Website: apple
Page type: review-order
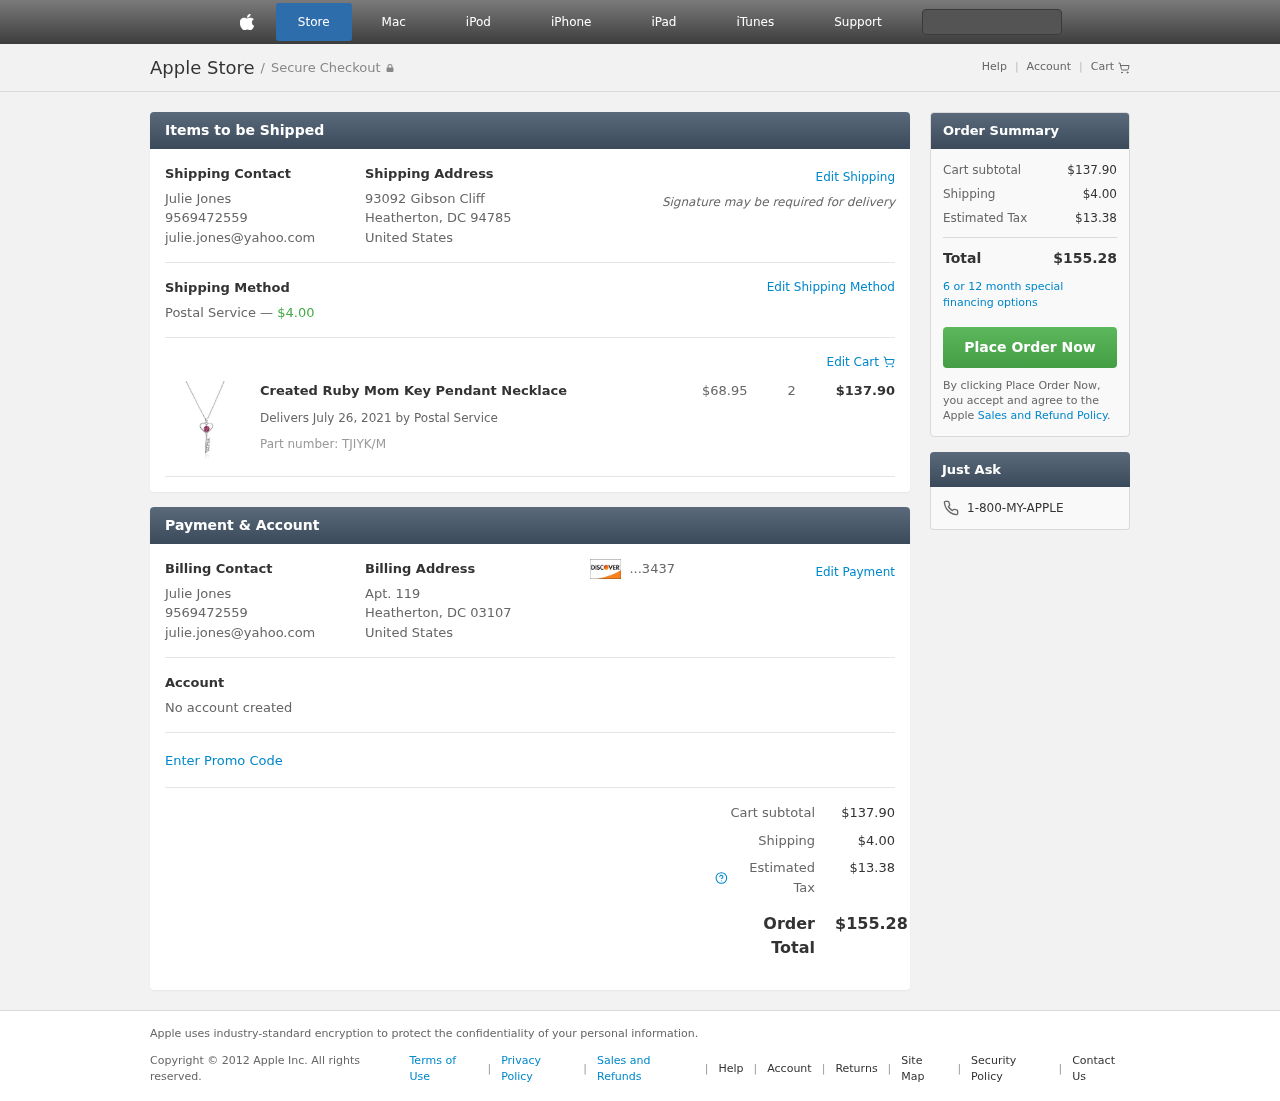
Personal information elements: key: PII_CARD_LAST4
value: ...3437
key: PII_CITY_STATE_ZIP
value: Heatherton, DC 94785
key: PII_CITY_STATE_ZIP2
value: Heatherton, DC 03107
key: PII_COUNTRY
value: United States
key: PII_EMAIL
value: julie.jones@yahoo.com
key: PII_EMAIL2
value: julie.jones@yahoo.com
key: PII_FULLNAME
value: Julie Jones
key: PII_FULLNAME2
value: Julie Jones
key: PII_PHONE
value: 9569472559
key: PII_PHONE2
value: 9569472559
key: PII_STREET
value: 93092 Gibson Cliff
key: PII_STREET2
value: Apt. 119
Product elements: key: PRODUCT1_NAME
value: Created Ruby Mom Key Pendant Necklace
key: PRODUCT1_PRICE
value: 68.95
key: PRODUCT1_QUANTITY
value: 2
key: PRODUCT1_TOTAL
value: $137.90
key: PRODUCT_PART_NUMBER
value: TJIYK/M
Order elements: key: ORDER_SHIPPING_COST
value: $4.00
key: ORDER_DELIVERY_DATE
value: Delivers July 26, 2021 by Postal Service
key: ORDER_SUBTOTAL
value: $137.90
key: ORDER_TAX
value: $13.38
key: ORDER_TOTAL
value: $155.28